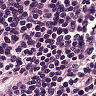
Metastatic tissue present: no